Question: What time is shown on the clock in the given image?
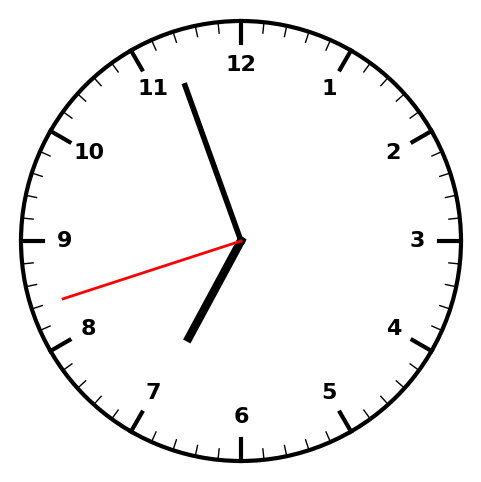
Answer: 06:56:42